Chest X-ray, AP view. Patient: 56 years old, sex M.
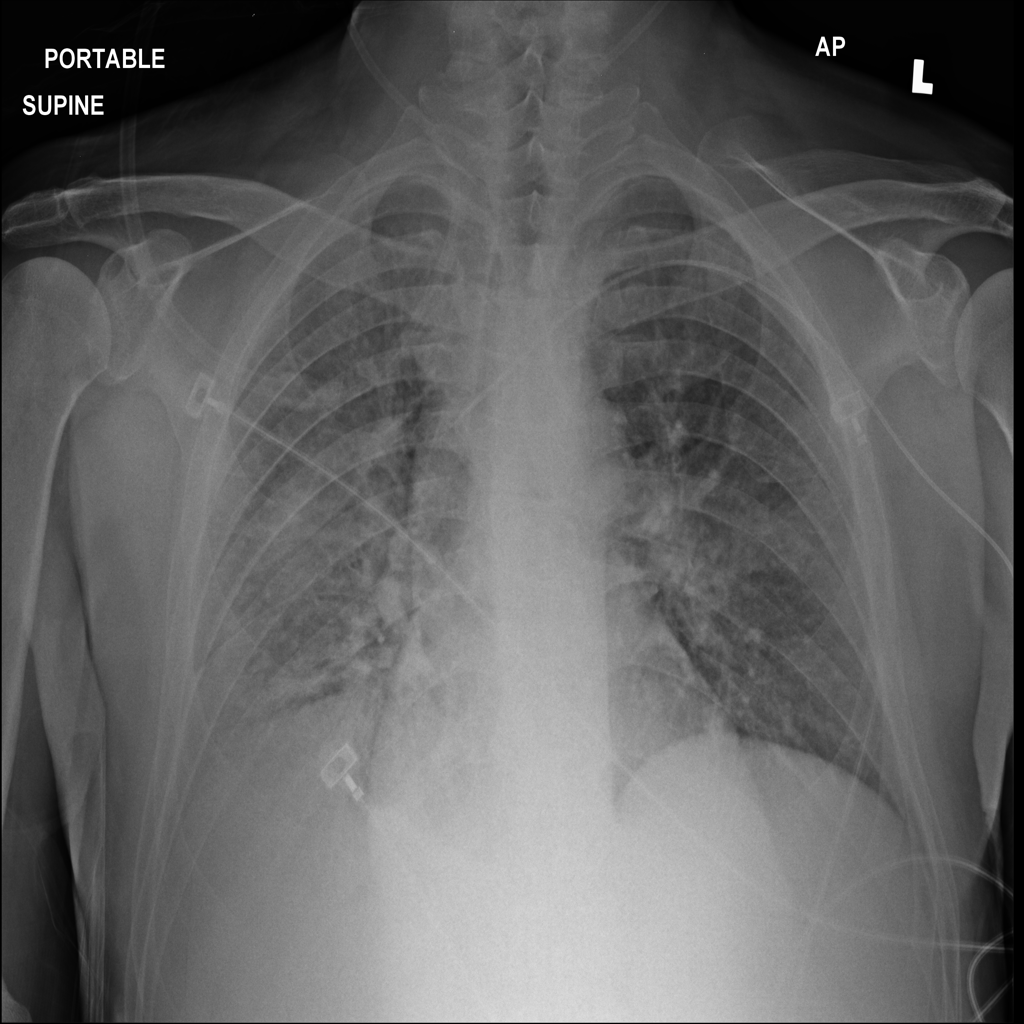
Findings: Edema, Pneumonia